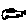
Label: car